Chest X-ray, AP view. Patient: 65 years old, sex M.
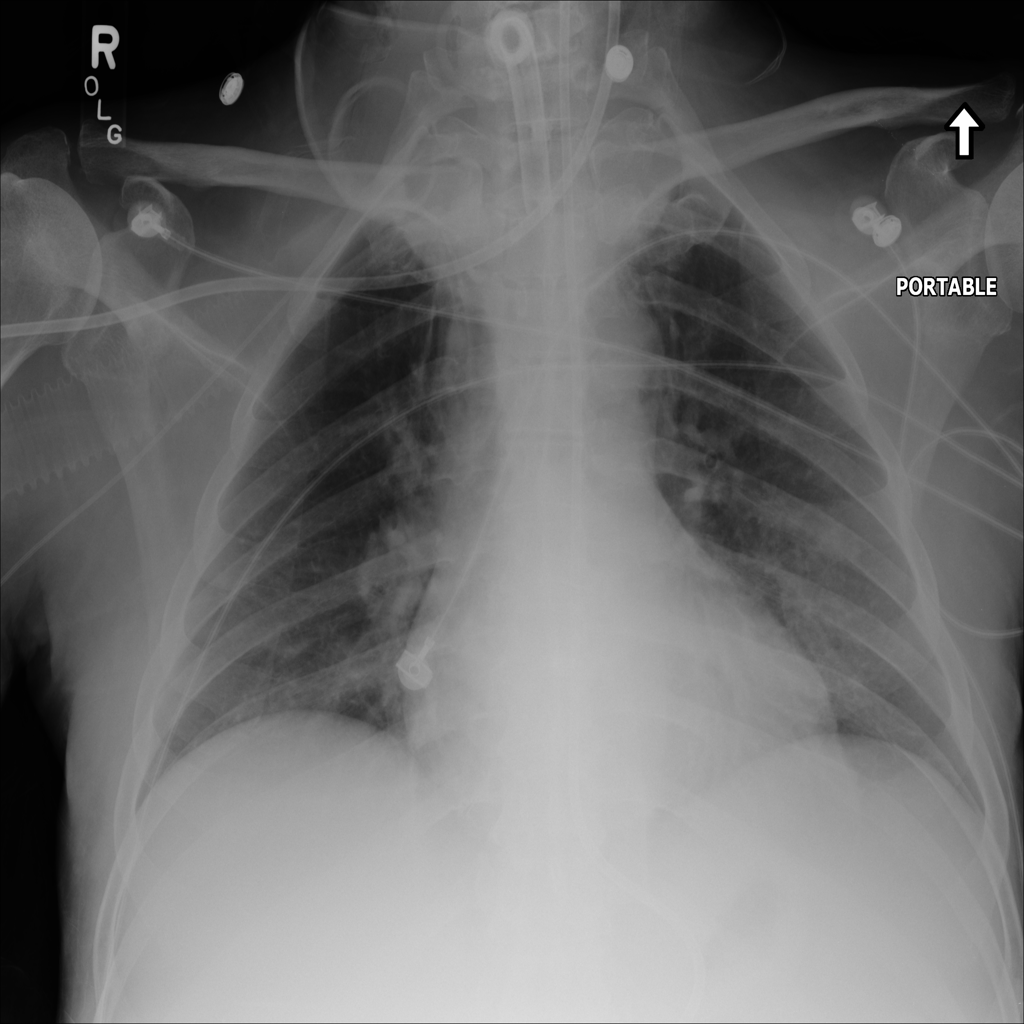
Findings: No Finding